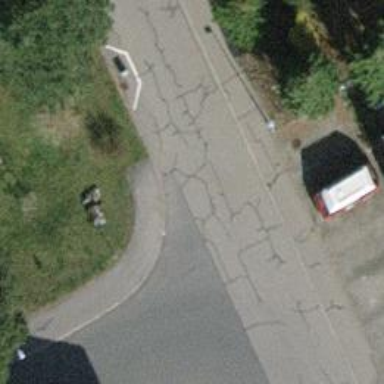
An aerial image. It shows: Kerb barrier.